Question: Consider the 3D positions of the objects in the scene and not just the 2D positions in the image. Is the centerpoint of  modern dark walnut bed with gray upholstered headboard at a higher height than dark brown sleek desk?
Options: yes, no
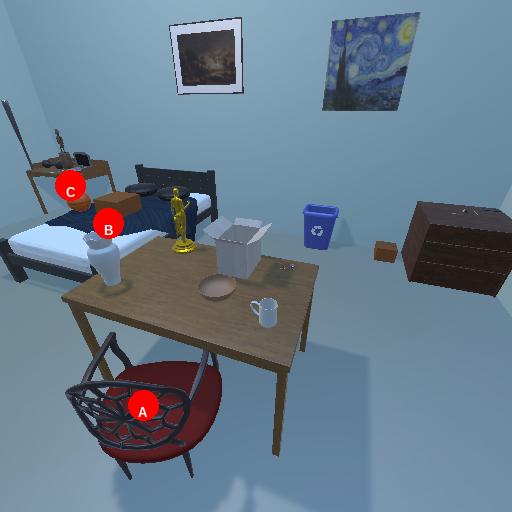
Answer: yes